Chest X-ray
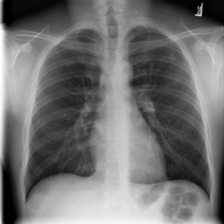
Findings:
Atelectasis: negative
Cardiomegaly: negative
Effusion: negative
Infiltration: negative
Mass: positive
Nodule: negative
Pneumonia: negative
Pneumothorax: negative
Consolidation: negative
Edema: negative
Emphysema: negative
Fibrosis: negative
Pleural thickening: negative
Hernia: negative